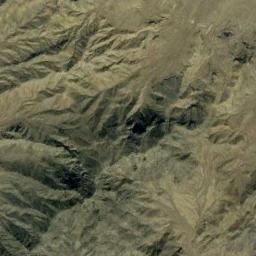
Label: mountain